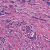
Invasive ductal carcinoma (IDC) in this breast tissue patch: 1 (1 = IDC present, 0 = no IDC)